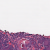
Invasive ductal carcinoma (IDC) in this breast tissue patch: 0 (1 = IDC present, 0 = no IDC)